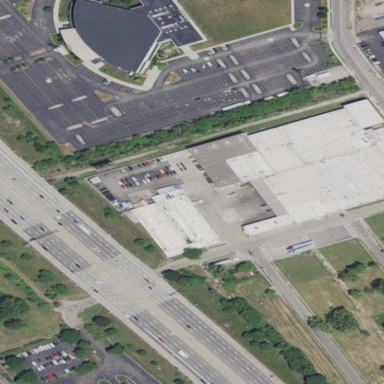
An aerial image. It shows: Industrial building.